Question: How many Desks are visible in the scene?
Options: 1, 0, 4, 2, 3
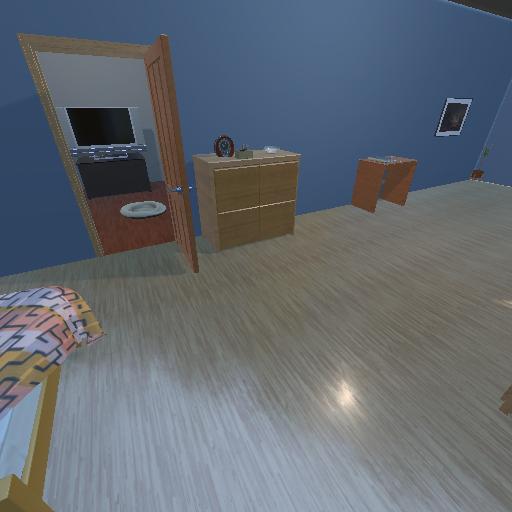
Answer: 1